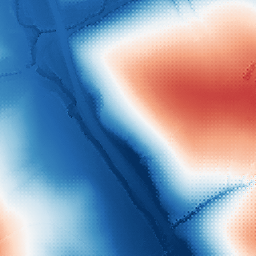
Category: trend_removal
Decomposition family: polynomial
Decomposition parameters: degree: 1
Upsampling method: regularized
Upsampling parameters: scale: 2
lambda_reg: 0.1
Upsampling scale: 2